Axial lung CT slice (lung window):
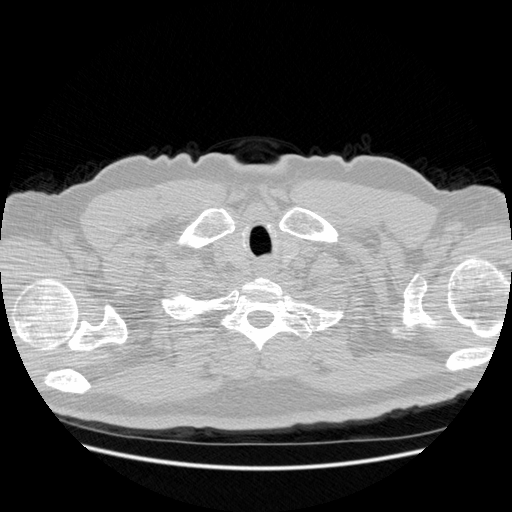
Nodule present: no